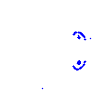
Particle: electron